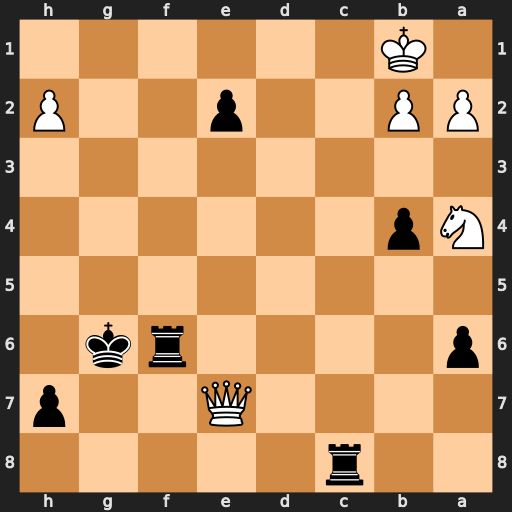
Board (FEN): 2r5/4Q2p/p4rk1/8/Np6/8/PP2p2P/1K6
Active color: b
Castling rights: -
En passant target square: -
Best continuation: Rf1#